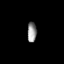
Tissue: prostate
Cell type: T cells
Senescence score: 0.7358
Nuclear area (px): 184
Mean DAPI intensity: 144.576